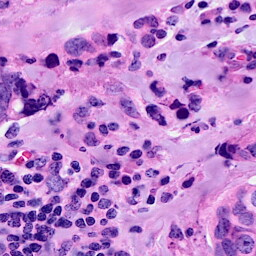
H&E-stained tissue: Breast